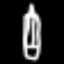
Label: pencil